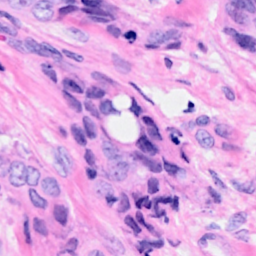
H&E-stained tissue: Breast